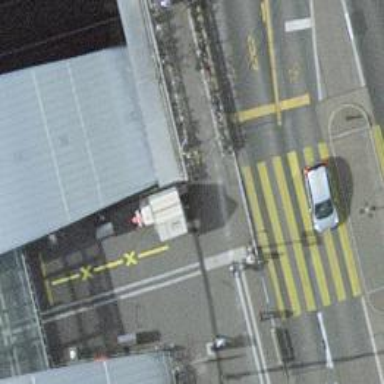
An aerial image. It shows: Regular kerb barrier.